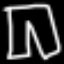
Label: pants